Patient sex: M
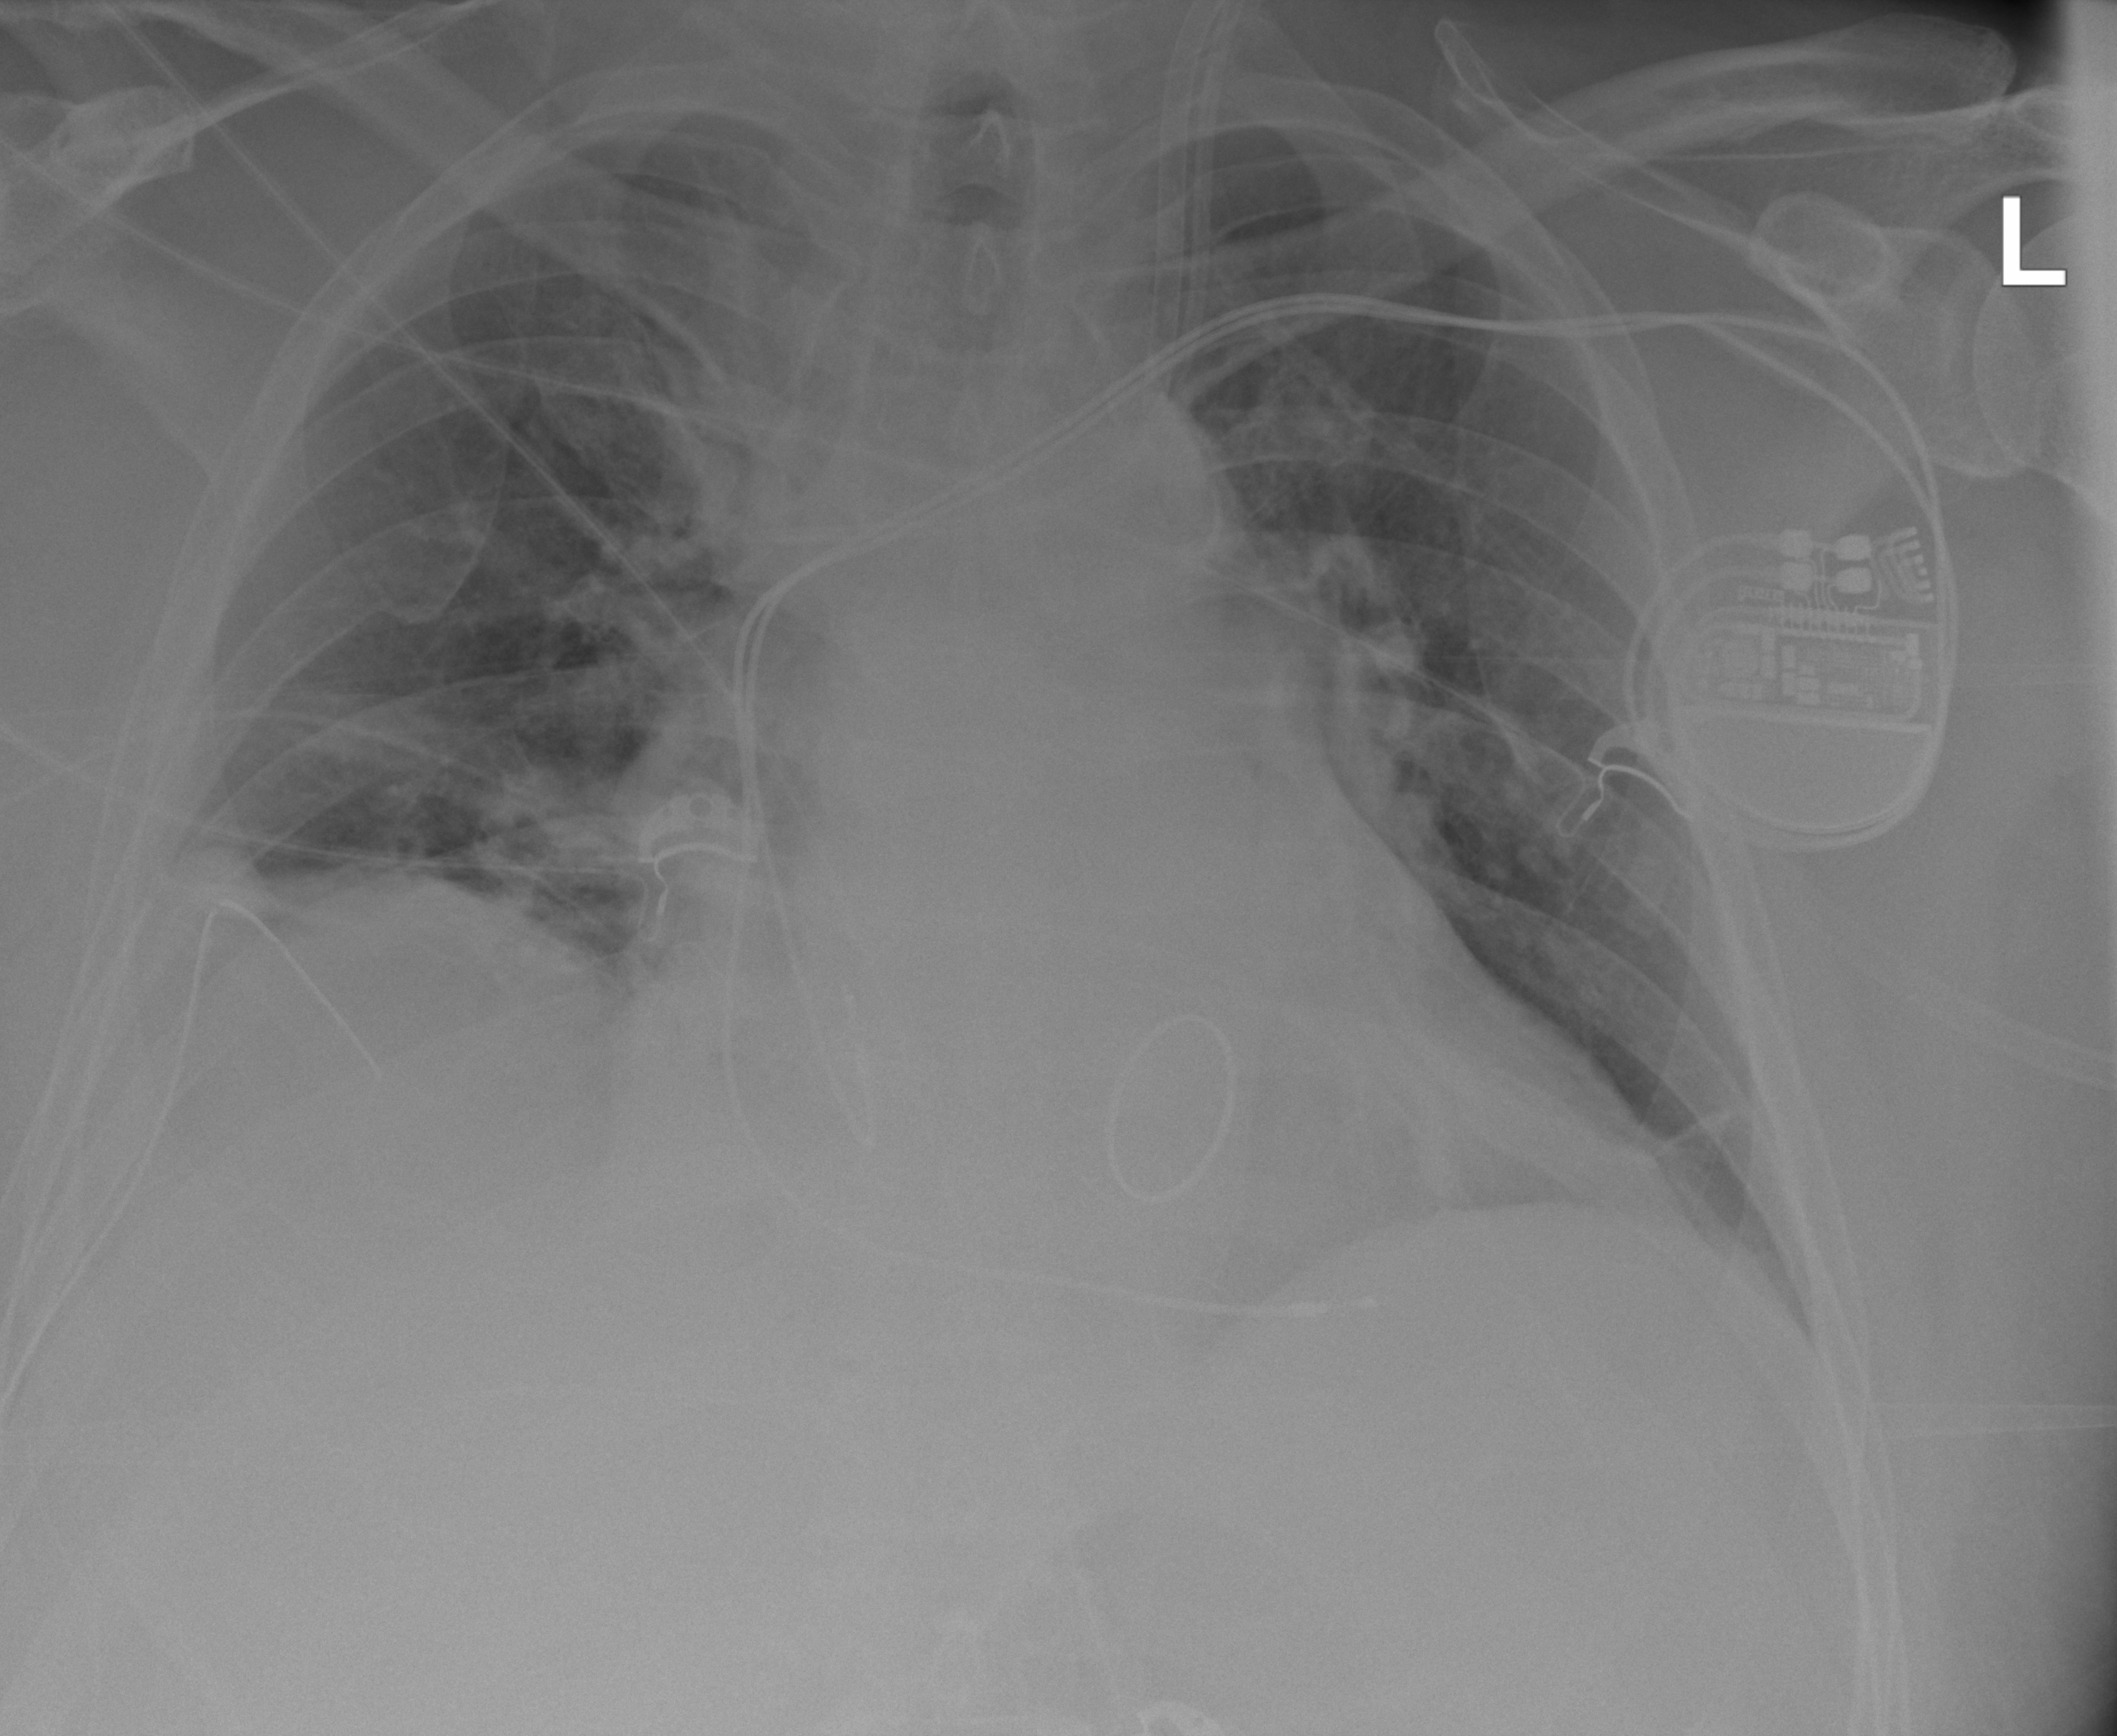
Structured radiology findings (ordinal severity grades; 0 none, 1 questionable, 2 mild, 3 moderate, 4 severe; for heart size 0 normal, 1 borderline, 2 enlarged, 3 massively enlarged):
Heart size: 2
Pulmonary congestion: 2
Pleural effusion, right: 2
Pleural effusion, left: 0
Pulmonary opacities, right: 2
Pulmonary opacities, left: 2
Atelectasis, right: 3
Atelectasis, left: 2